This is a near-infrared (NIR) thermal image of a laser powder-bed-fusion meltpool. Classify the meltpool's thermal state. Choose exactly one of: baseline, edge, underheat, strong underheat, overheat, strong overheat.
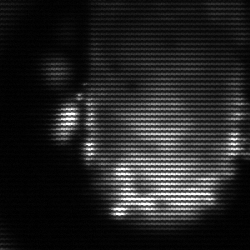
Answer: baseline